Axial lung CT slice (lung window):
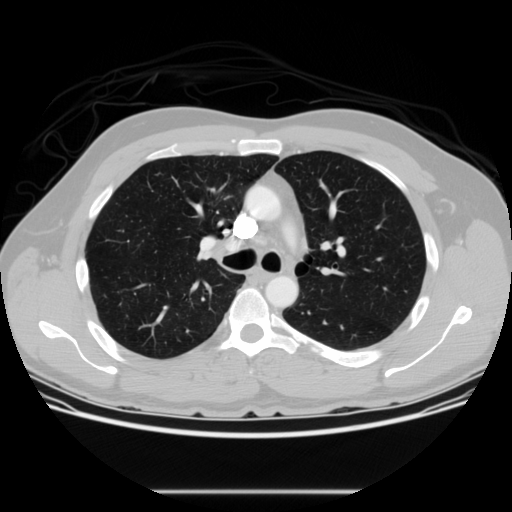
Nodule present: no